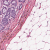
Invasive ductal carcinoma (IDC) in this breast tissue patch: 1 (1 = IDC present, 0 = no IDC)